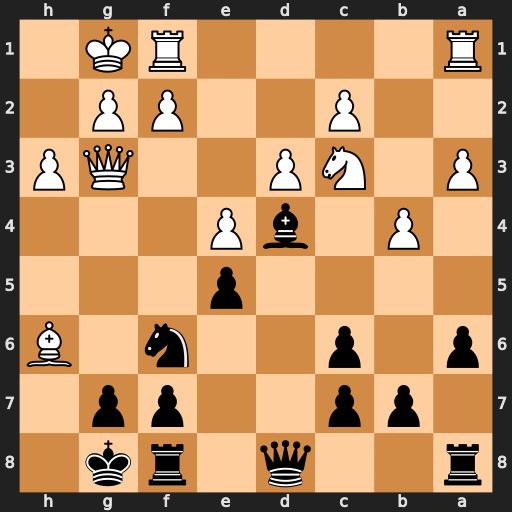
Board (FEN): r2q1rk1/1pp2pp1/p1p2n1B/4p3/1P1bP3/P1NP2QP/2P2PP1/R4RK1
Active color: b
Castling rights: -
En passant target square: -
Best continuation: Nh5 Qg4 Bxc3